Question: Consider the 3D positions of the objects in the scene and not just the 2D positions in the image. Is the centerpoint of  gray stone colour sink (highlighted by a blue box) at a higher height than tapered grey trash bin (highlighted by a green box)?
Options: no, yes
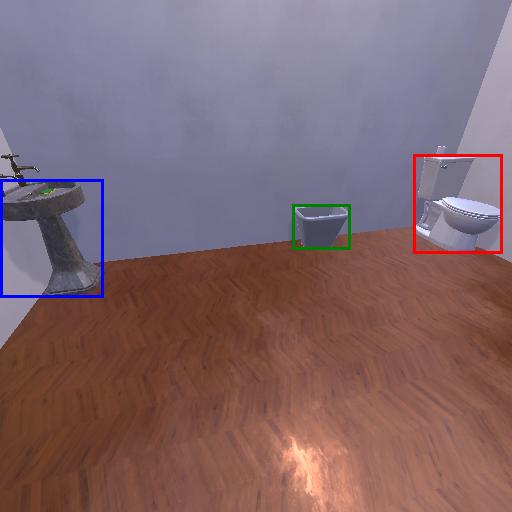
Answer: no